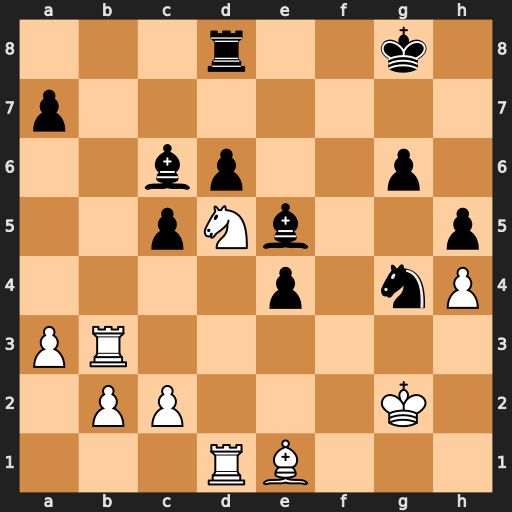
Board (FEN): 3r2k1/p7/2bp2p1/2pNb2p/4p1nP/PR6/1PP3K1/3RB3
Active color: w
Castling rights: -
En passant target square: -
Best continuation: Ne7+ Kf7 Nxc6